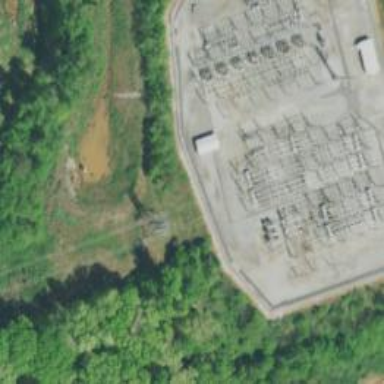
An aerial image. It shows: Switch for power supply.